Brain MRI, t2w sequence, axial 2D slice.
Patient: age 21, sex F, weight 78 kg, height 1.78 m
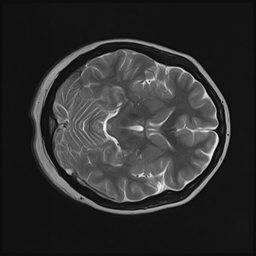